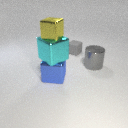
large blue metal cube in front of large gray metal cylinder